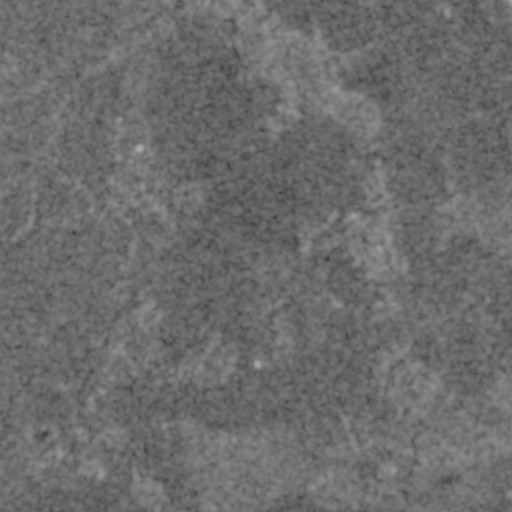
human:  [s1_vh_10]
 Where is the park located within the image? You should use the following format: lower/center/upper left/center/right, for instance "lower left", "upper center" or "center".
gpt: The park is located in the center left of the image.
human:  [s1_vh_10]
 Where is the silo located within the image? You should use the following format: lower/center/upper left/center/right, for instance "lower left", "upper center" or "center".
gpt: The silo is located in the lower center of the image.
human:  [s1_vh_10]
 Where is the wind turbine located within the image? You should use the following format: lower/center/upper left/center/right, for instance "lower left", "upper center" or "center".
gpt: The wind turbine is located in the lower left of the image.
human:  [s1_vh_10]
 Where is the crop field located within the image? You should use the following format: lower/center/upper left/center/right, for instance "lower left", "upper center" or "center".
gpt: There is no crop field in the image.

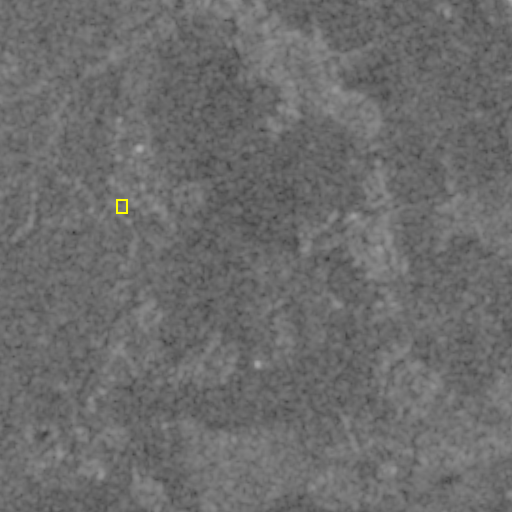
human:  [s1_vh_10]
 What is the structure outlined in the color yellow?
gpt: The structure outlined in yellow is a park.
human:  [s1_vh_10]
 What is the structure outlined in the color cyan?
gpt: There is no cyan outline.